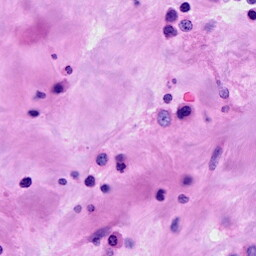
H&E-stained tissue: Breast